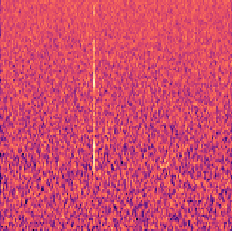
Sound class: Fire crackling